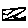
Label: line